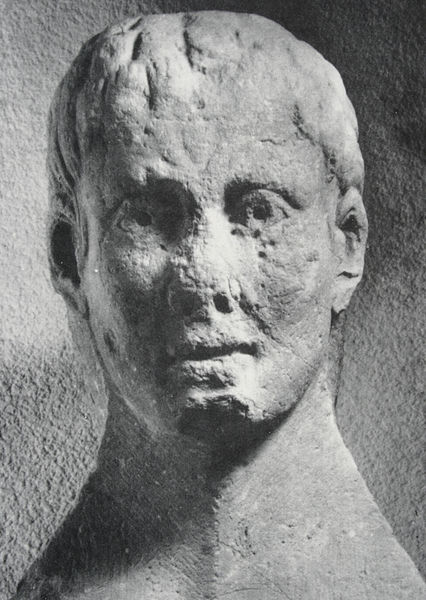
Titel: Kopf der Jünglingsherme - Skulptur für die Brückentoranlage von Capua
Standort: Capua
Institution: Museo Campano
Schlagwörter: gestein, haut, kopf, mann, schatten, frau, grau, haar, hintergrund, licht, marmor, mund, nase, ohr, stirn, blick, alt, jung, wand, augen, falten, gesicht, stein, bildnis, hals, portrait, porträt, haare, kinn, locken, ohren, prtrait, skulptur, statue, relief, wangen, ausdruck, detail, büste, pupillen, bildhauerei, nachdenklich, foto, antike, philosoph, stirnfalten, herrscher, löcher, nasenlöcher, rom, römer, jüngling, sandstein, antik, griechenland, heiliger, grieche, alabaster, athen, skultpur, caesar, bosse, kalkstein, beschädigt, kaput, mun, munsd, #gesicht, imperor